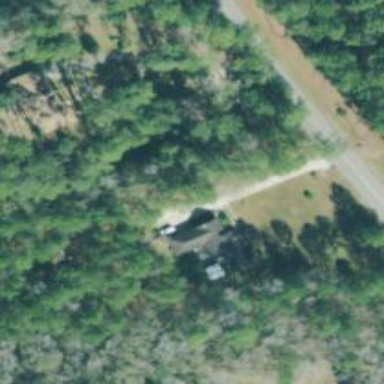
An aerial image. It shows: Driveway.